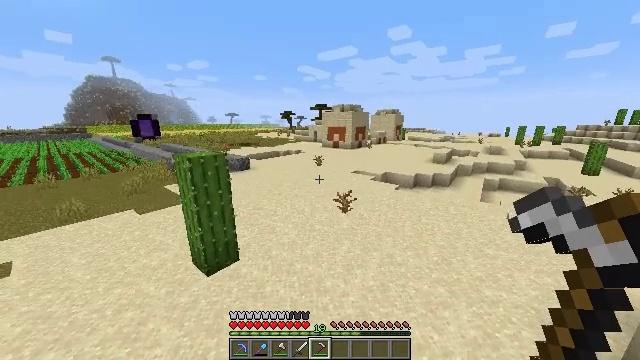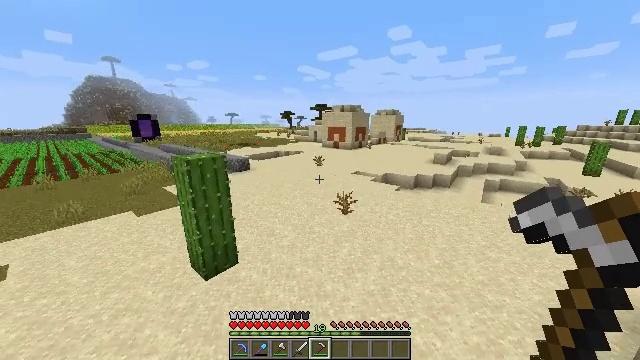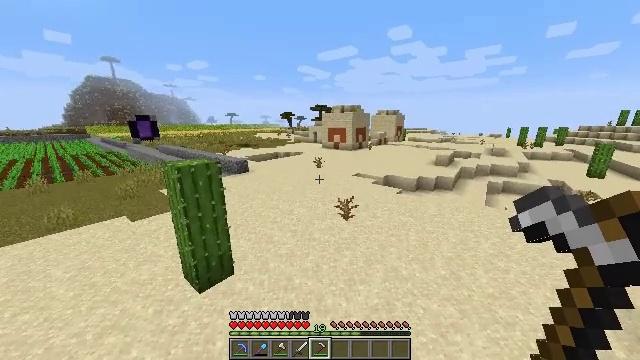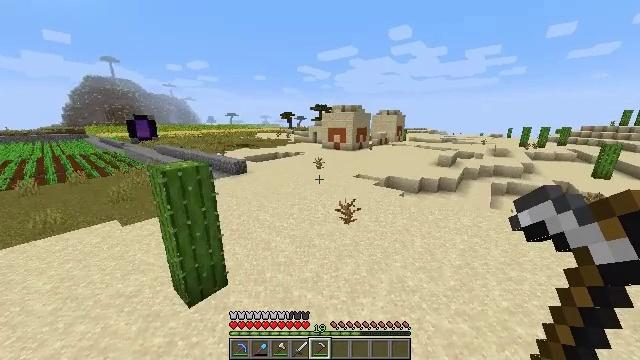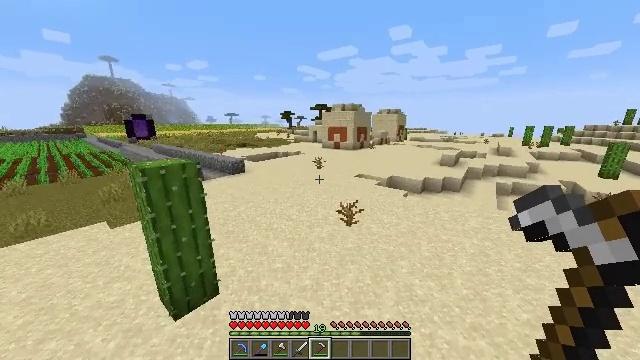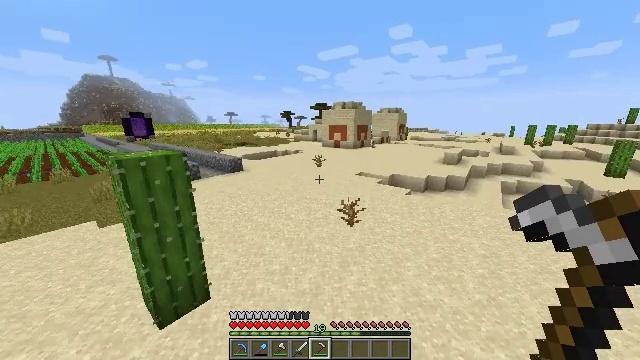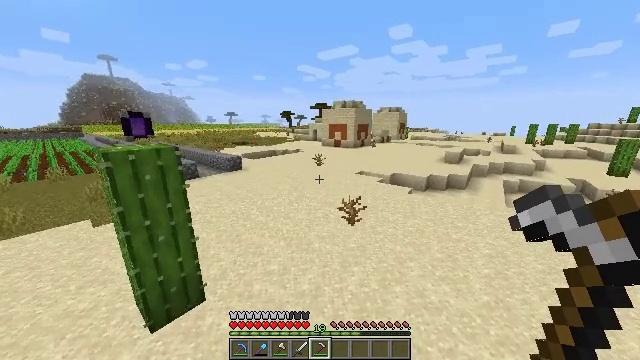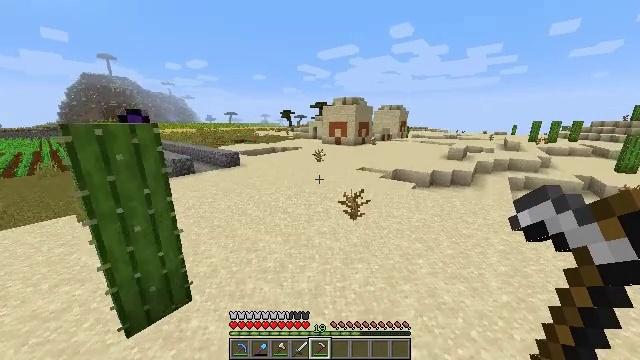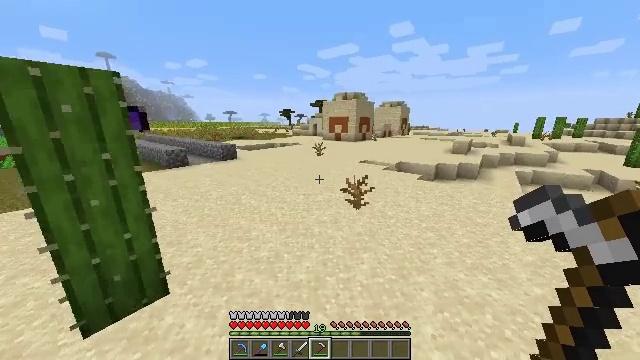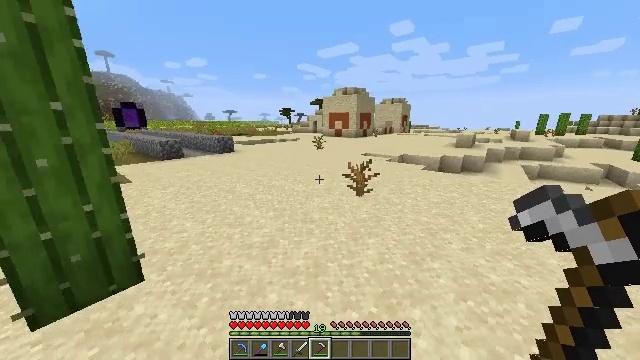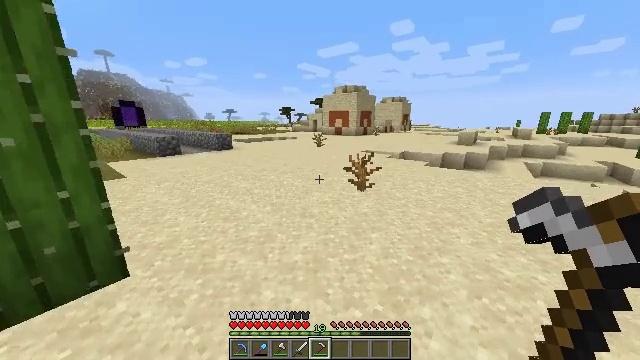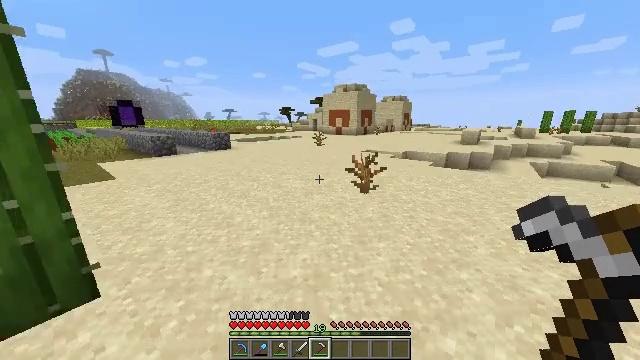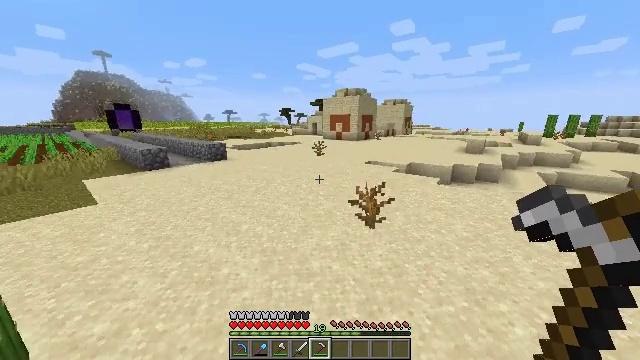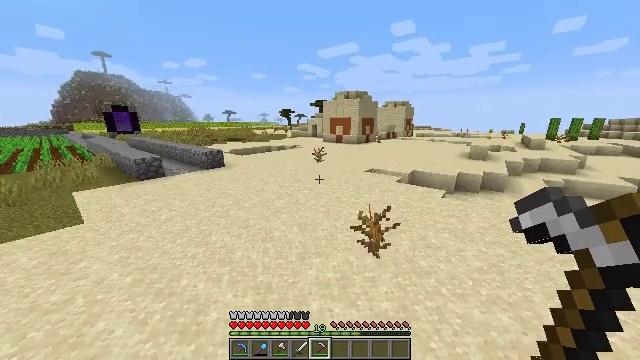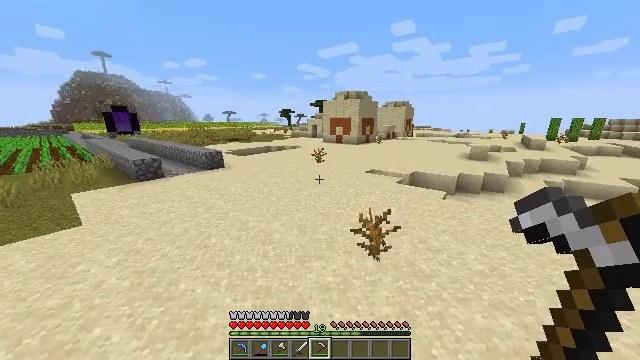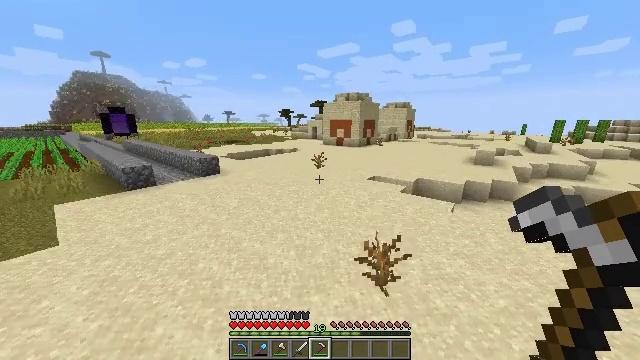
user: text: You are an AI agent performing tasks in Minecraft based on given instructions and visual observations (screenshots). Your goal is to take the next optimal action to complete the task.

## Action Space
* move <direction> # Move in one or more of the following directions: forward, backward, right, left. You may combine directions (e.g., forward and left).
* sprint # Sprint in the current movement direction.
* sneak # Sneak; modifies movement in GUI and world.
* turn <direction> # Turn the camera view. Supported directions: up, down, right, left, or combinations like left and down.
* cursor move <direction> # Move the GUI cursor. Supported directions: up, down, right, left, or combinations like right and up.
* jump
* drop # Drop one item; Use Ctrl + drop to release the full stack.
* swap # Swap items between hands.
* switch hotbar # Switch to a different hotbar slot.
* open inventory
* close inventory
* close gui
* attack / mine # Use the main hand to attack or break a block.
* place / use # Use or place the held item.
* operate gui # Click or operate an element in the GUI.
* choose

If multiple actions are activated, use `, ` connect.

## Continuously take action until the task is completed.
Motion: motion action
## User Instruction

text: Mine the acacia wall sign from the wall.
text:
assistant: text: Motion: move forward, sprint, jump
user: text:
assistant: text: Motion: move forward, sprint, jump
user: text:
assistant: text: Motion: move forward, sprint, jump
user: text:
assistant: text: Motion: move forward, sprint, jump
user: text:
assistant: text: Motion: move forward, sprint, jump
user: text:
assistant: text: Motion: move forward, sprint, jump
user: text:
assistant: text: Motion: move forward, sprint, jump
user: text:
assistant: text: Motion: move forward, sprint, jump
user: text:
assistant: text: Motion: move forward, sprint, jump
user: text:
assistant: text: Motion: move forward, sprint, jump
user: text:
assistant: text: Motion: move forward, sprint, jump
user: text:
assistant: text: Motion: move forward, sprint, jump
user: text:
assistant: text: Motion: move forward, sprint, jump
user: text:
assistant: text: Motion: move forward, sprint, jump
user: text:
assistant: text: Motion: move forward, sprint, jump
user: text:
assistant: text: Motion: move forward, sprint, jump
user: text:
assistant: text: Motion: move forward and move left, sprint, jump
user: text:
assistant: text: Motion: move forward and move left, sprint, jump
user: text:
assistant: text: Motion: move forward and move left, sprint, jump
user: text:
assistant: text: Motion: move forward and move left, sprint, jump
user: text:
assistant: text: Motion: move forward and move left, sprint, jump
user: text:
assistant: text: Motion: move forward and move left, sprint, turn left, jump
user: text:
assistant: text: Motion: move forward and move left, sprint, turn left, jump
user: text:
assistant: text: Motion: move forward and move left, sprint, turn left, jump
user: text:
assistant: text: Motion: move forward and move left, sprint, turn left, jump
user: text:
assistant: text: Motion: move forward and move left, sprint, turn left, jump
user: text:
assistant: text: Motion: move forward and move left, sprint, jump
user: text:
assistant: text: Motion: move forward and move left, sprint, jump
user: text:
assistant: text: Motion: move forward, sprint, jump
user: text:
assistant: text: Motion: move forward, sprint, jump